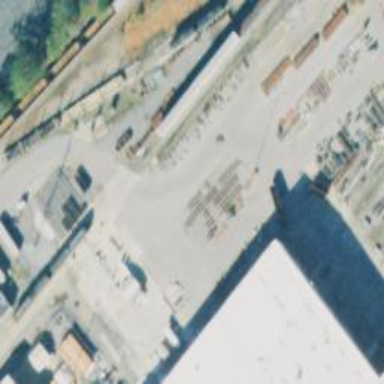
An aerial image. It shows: Railway yard in service.